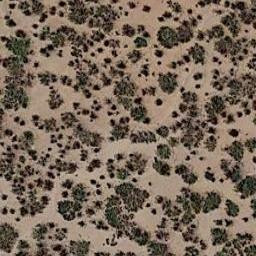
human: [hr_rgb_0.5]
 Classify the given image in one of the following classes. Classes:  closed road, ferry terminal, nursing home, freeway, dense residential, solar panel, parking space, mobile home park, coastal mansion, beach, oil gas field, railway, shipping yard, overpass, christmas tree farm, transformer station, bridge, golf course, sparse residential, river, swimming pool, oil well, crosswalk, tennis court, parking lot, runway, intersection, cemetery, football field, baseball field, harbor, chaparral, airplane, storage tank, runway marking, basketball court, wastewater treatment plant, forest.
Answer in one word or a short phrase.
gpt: chaparral